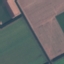
Land use / land cover: AnnualCrop